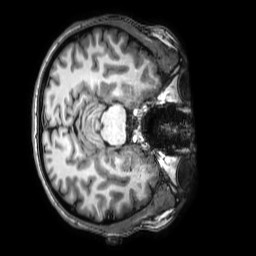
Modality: T1w
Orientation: axial
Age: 35
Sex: female
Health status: healthy
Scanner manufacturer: philips
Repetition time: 0.009 s
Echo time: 0.004 s